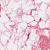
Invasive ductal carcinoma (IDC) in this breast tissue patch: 0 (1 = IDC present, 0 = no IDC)